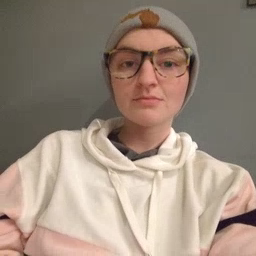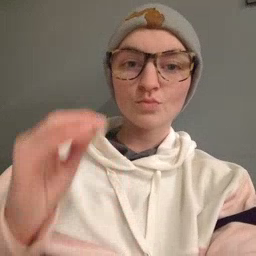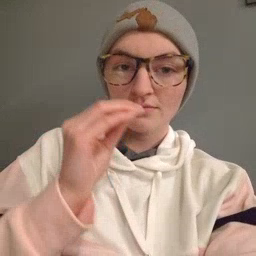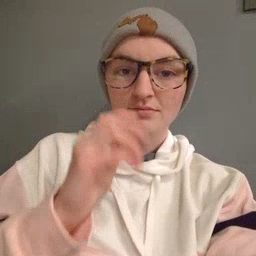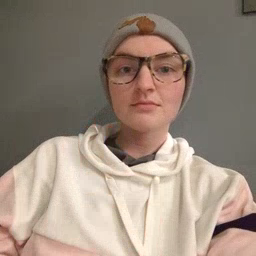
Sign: kiss